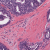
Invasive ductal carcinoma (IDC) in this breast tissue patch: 0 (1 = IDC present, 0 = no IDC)